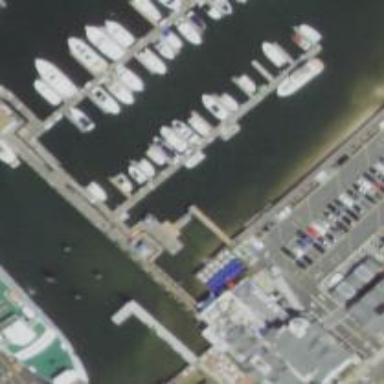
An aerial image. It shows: Man-made pier.